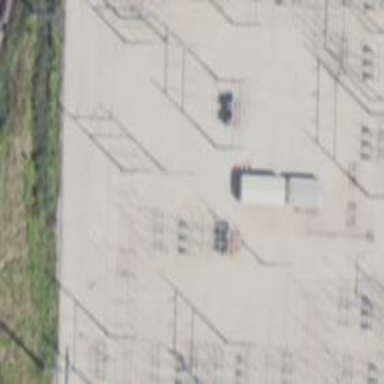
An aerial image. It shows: Switch for power supply.